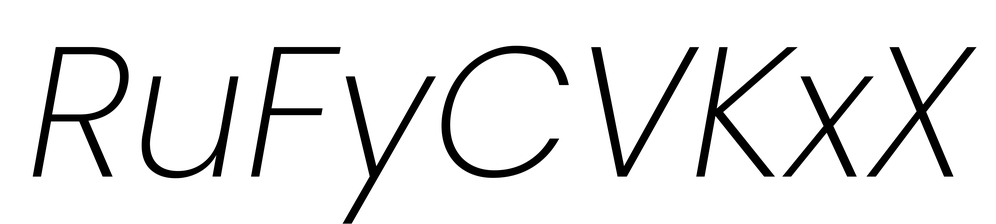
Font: Poppins-ExtraLightItalic